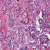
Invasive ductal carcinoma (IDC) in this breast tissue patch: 1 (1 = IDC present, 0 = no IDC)